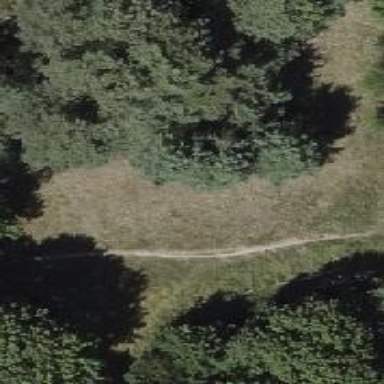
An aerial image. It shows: Path on the ground.